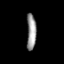
Tissue: lung
Cell type: T cells
Senescence score: 0.1534
Nuclear area (px): 336
Mean DAPI intensity: 150.408